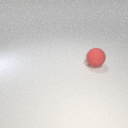
large red rubber sphere